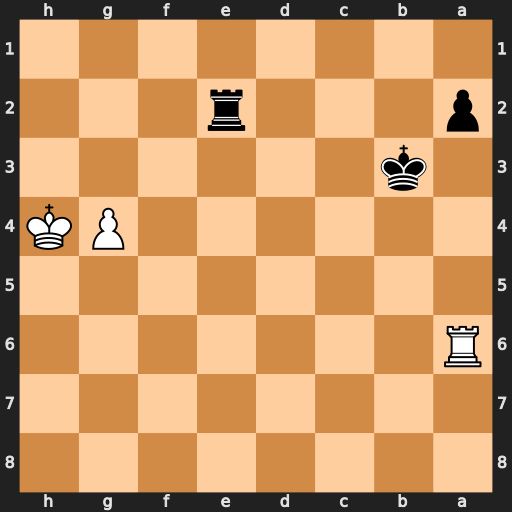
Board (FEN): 8/8/R7/8/6PK/1k6/p3r3/8
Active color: b
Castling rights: -
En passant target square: -
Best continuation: Re1 Rxa2 Kxa2